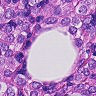
Metastatic tissue present: yes